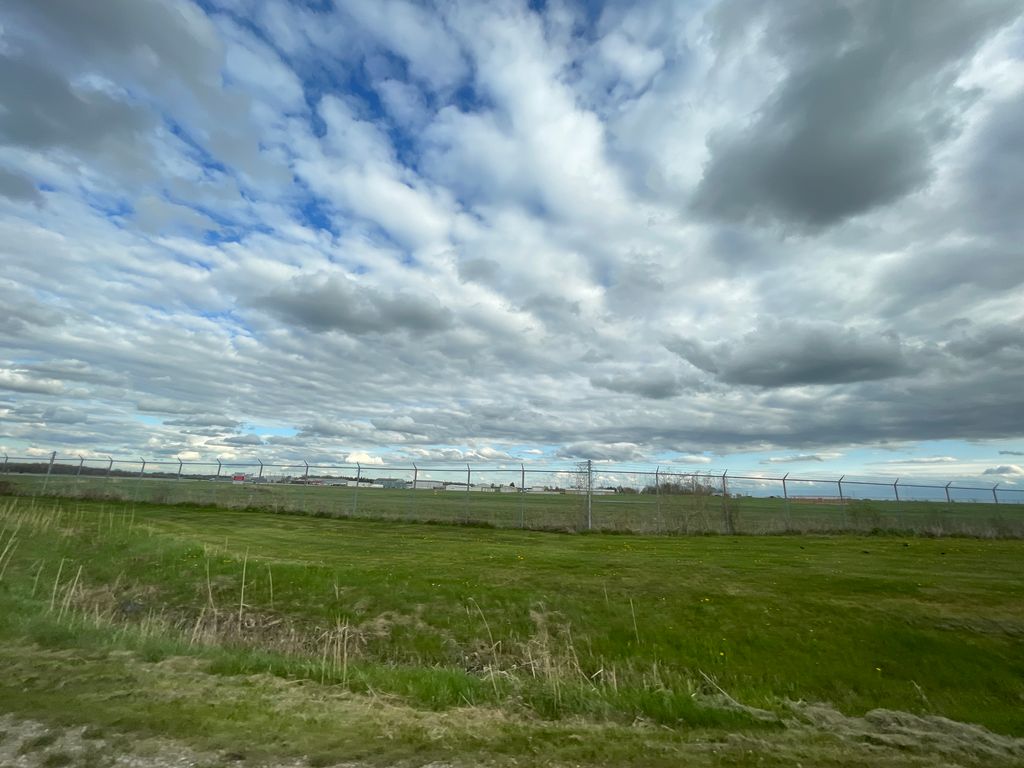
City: kitchener-waterloo